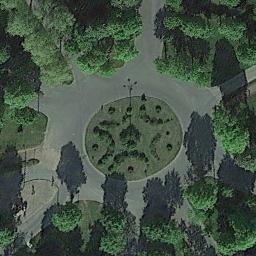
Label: roundabout